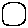
Label: circle